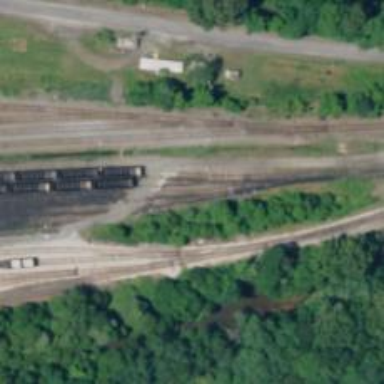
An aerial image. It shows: Railway yard used for servicing trains.